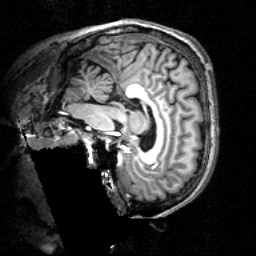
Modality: T1w
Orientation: sagittal
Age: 24
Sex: male